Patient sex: M
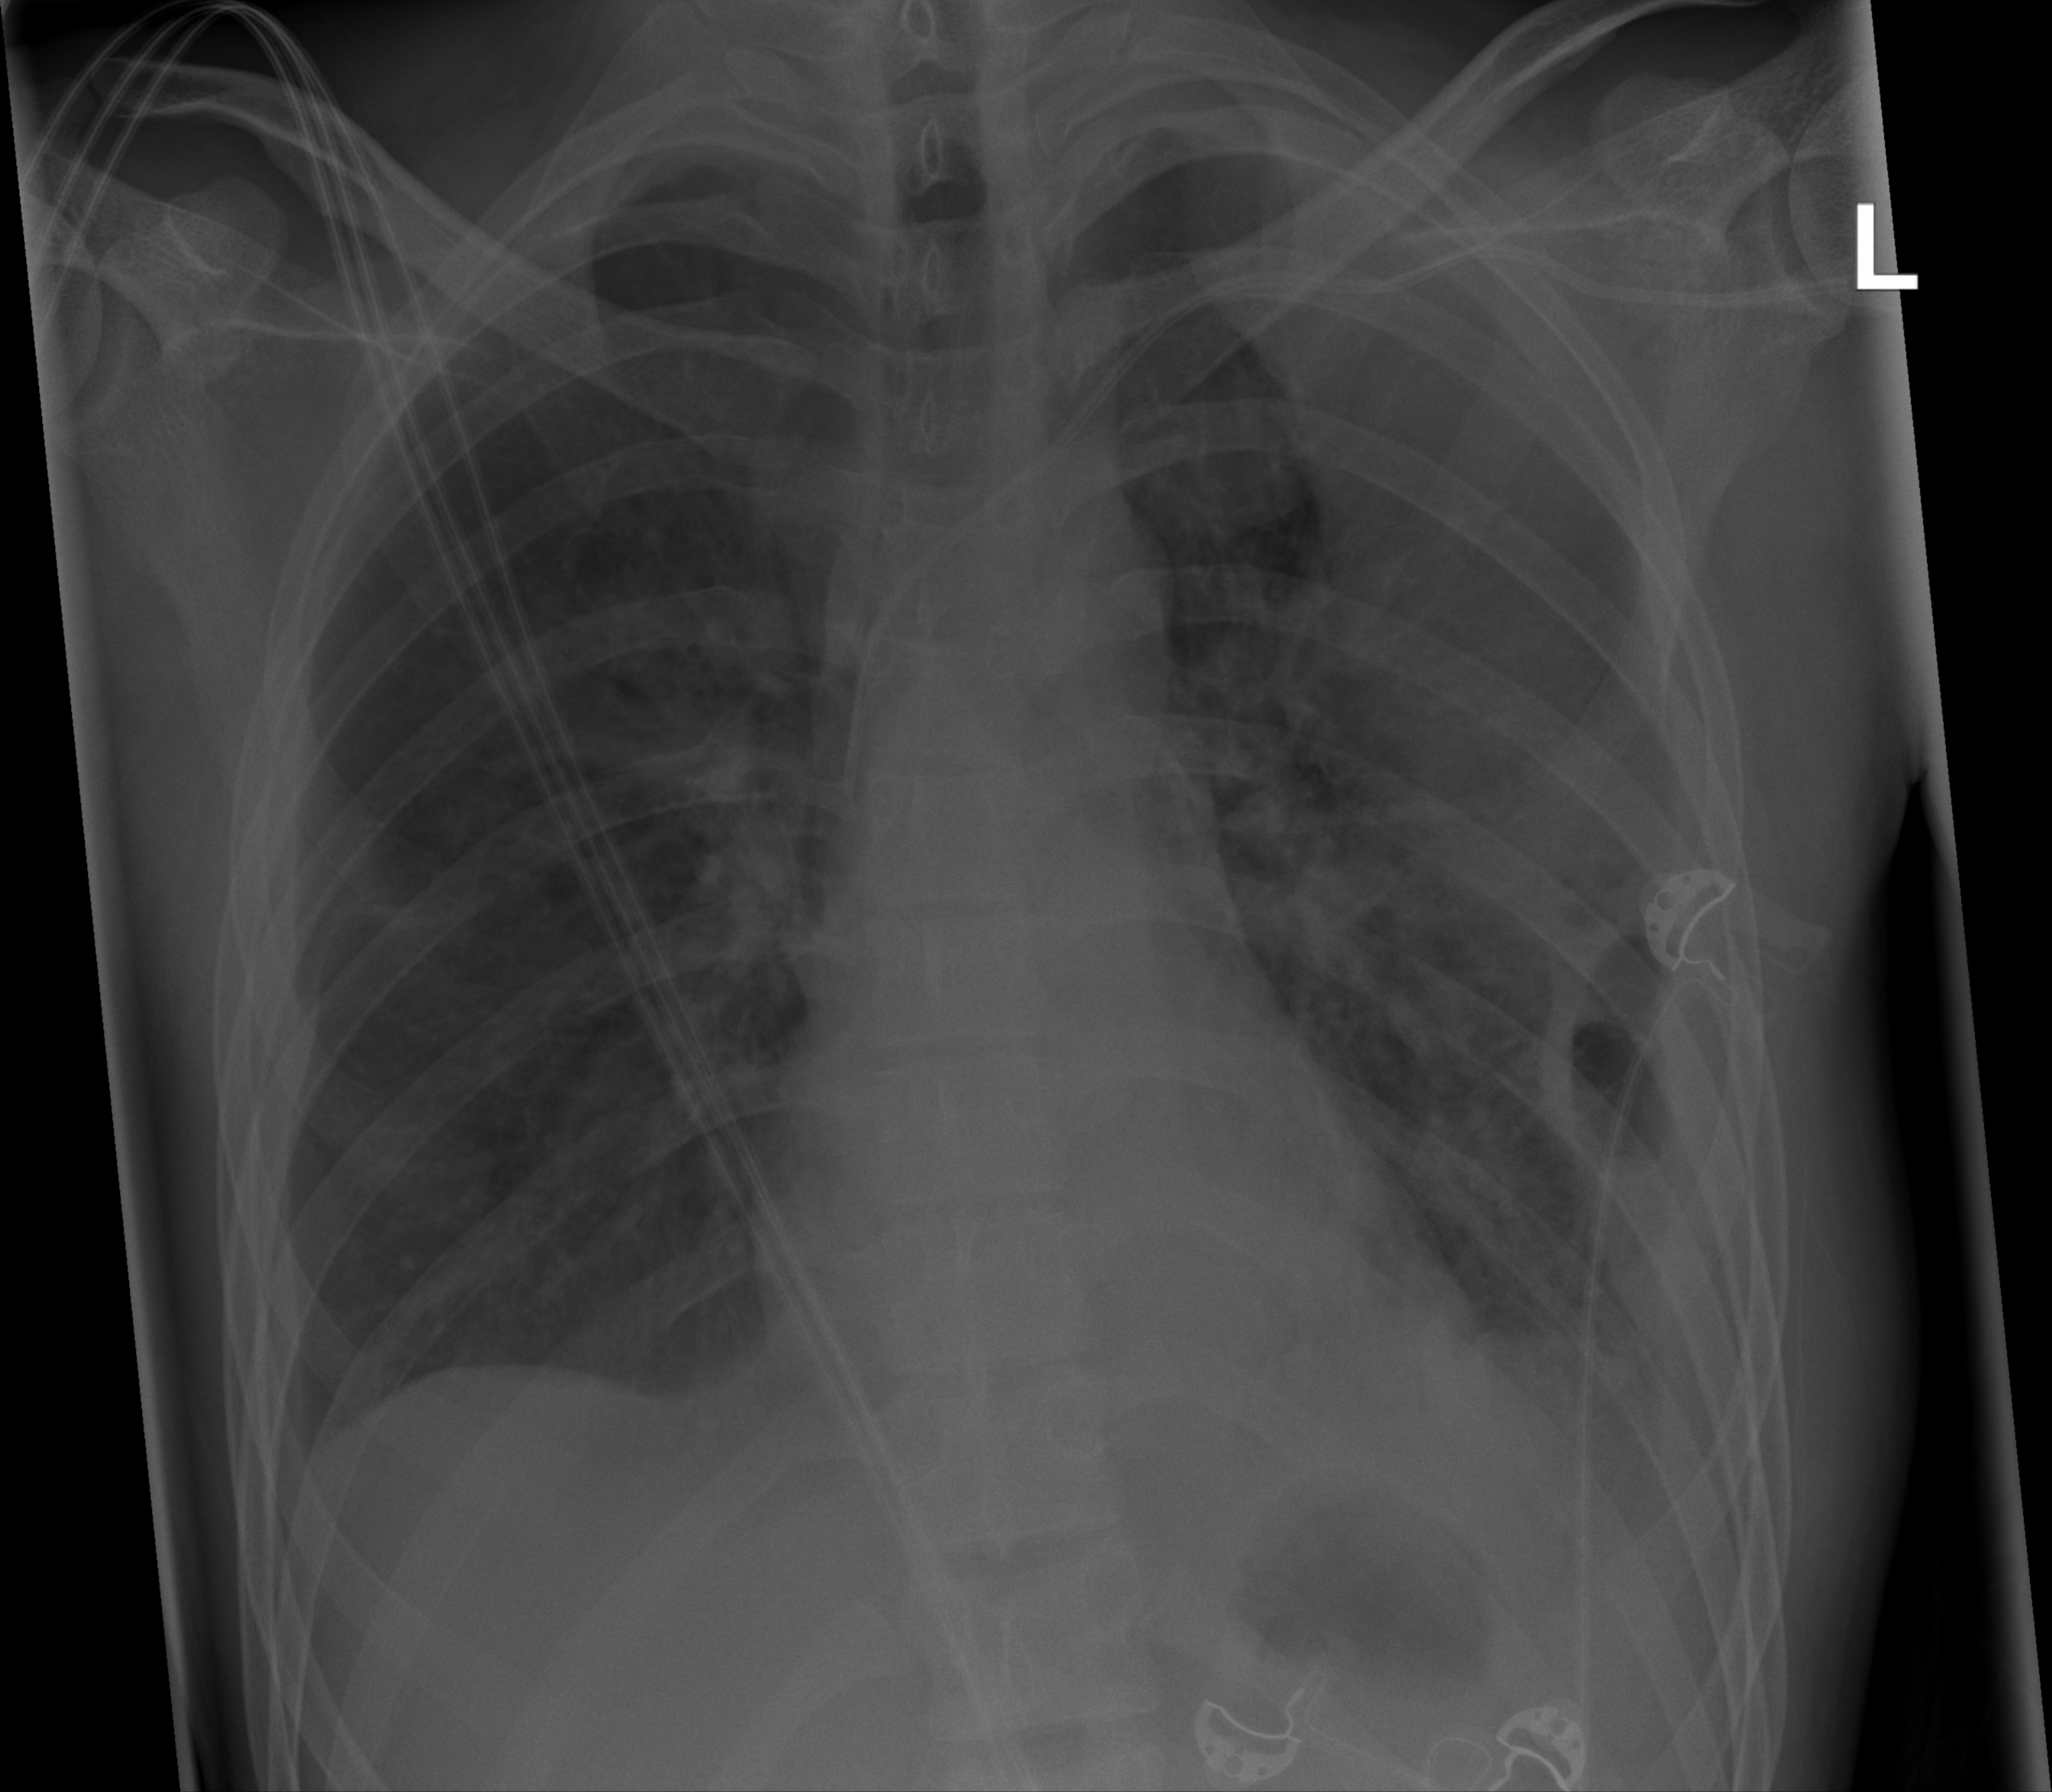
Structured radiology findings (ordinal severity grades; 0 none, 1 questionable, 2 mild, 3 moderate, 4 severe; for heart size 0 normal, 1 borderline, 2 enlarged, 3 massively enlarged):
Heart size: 0
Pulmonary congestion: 2
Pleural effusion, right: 2
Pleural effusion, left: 3
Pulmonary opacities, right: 2
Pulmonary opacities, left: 2
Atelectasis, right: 2
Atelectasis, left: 3